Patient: sex M, age 29
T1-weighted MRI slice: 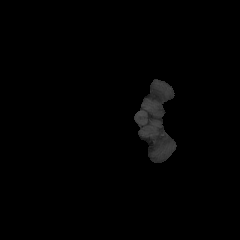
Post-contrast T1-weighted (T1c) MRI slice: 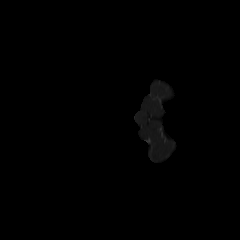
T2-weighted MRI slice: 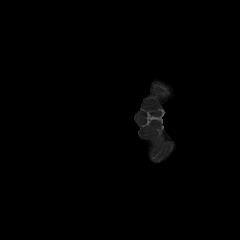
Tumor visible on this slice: no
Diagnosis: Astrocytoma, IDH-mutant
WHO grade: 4